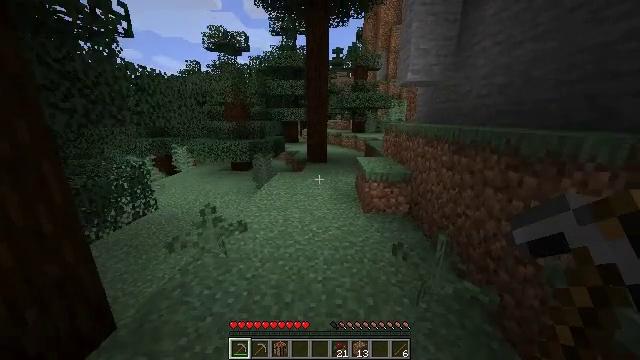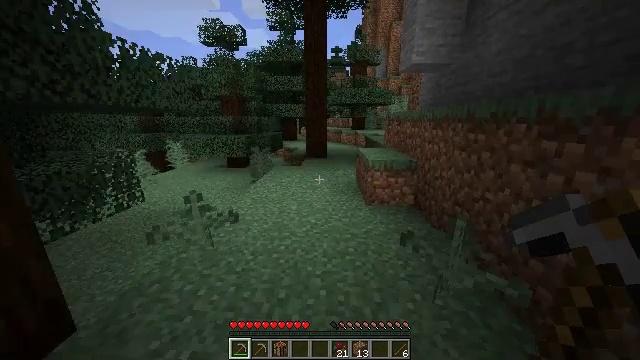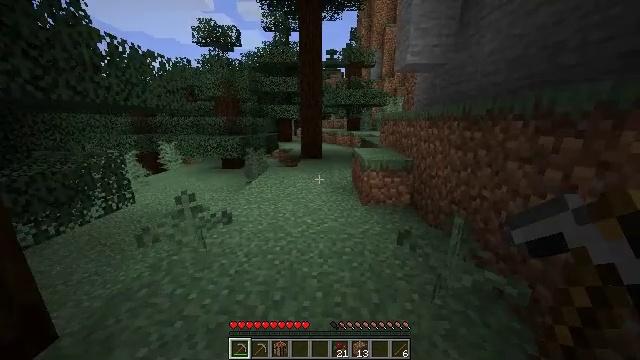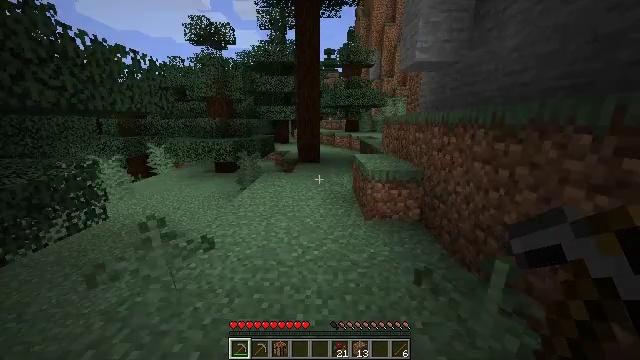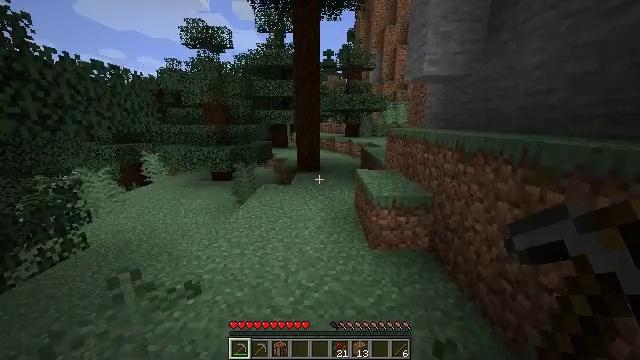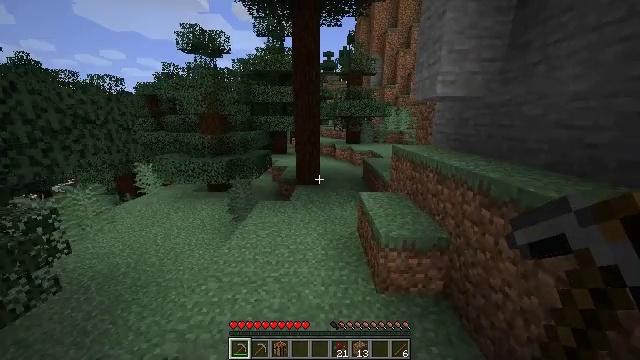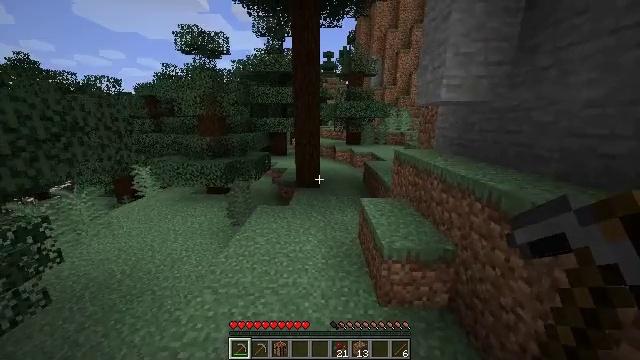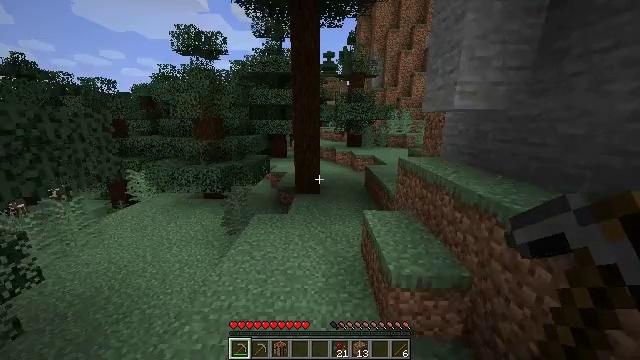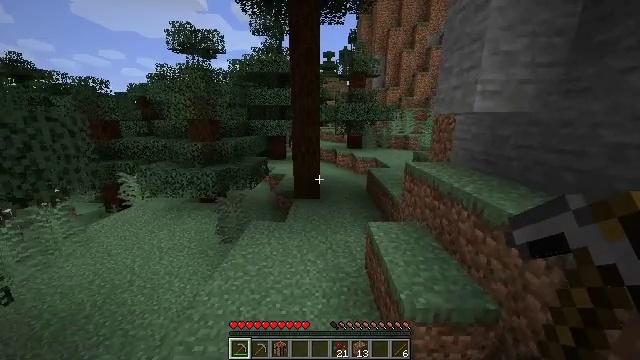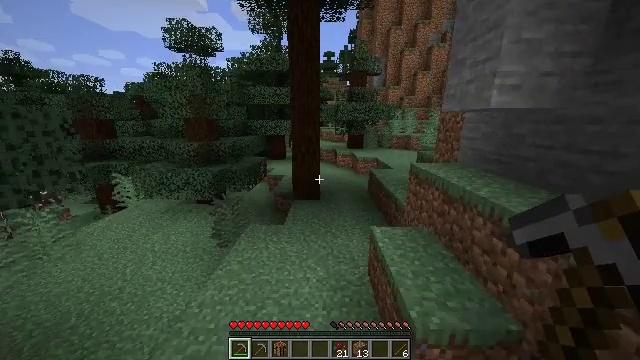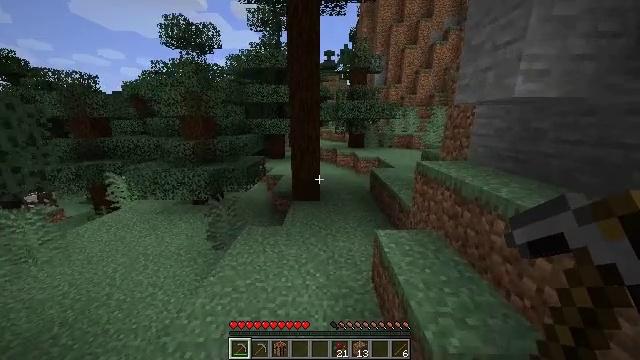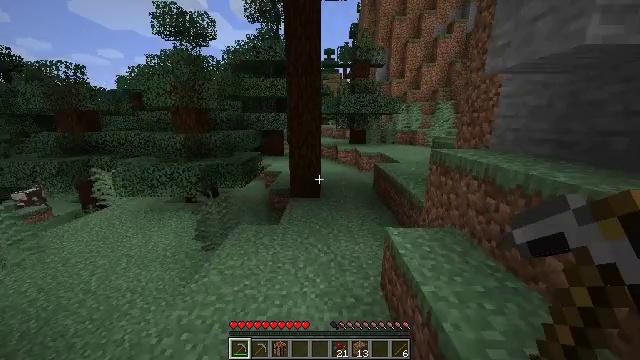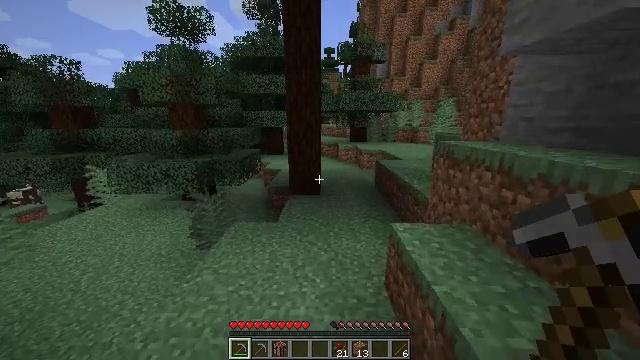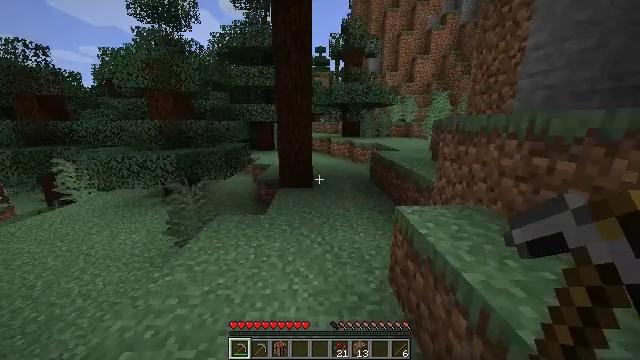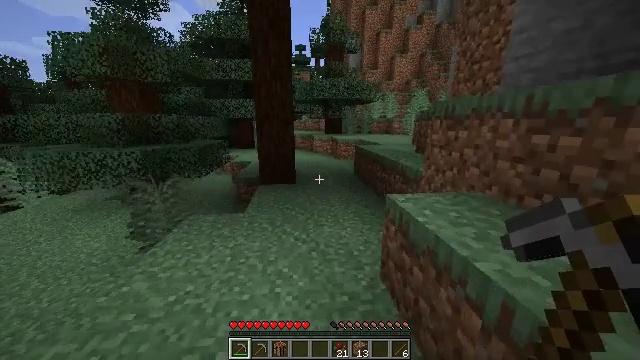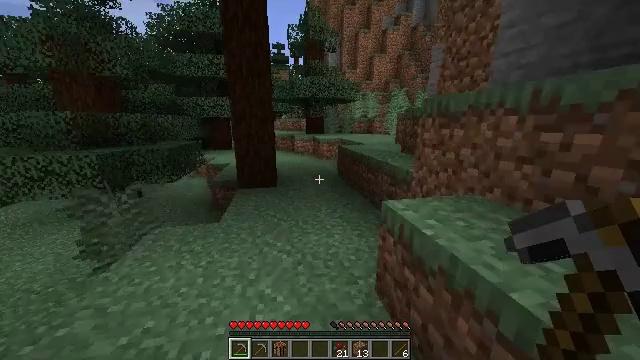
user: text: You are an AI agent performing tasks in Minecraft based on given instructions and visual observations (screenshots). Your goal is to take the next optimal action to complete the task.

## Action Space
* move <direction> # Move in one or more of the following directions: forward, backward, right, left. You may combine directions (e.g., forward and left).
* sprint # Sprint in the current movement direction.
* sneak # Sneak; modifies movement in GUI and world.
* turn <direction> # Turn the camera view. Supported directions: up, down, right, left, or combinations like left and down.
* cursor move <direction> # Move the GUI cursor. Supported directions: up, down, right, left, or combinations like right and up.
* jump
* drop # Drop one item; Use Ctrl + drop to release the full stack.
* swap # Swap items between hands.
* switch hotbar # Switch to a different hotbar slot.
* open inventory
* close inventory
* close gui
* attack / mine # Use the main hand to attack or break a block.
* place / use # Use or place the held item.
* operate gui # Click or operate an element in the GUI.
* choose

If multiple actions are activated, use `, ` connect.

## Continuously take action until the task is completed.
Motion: motion action
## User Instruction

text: Gather materials from the sweet berry bush.
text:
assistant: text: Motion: move forward, sprint, jump
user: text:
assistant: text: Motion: move forward, sprint, turn right, jump
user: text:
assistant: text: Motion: move forward, sprint, jump
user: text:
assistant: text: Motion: move forward, sprint, jump
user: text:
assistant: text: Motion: move forward, sprint, jump
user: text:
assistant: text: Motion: move forward, sprint, jump
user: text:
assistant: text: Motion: move forward, sprint, jump
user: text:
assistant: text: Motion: move forward, sprint, jump
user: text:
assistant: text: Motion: move forward, sprint, jump
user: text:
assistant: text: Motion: move forward, sprint, jump
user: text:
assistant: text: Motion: move forward, sprint, jump
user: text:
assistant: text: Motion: move forward, sprint, jump
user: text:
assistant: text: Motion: move forward, sprint, turn right, jump
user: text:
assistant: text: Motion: move forward, sprint, turn right, jump
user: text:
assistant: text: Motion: move forward, sprint, turn right, jump
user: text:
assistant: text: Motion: move forward, sprint, turn right, jump
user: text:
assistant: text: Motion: move forward, sprint, jump
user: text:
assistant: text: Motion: move forward, sprint, jump
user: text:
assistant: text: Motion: move forward, sprint, turn right, jump
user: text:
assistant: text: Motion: move forward, sprint, turn right, jump
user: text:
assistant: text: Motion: move forward, sprint, turn right, jump
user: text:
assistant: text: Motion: move forward, sprint, turn right, jump
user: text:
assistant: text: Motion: move forward, sprint, turn right, jump
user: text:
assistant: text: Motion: move forward, sprint, turn right, jump
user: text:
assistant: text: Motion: move forward, sprint, jump
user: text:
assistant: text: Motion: move forward, sprint, jump
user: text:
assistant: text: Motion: move forward, sprint, jump
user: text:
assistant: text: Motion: move forward, sprint, jump
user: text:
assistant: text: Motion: move forward, sprint, jump
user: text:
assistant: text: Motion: move forward, sprint, jump